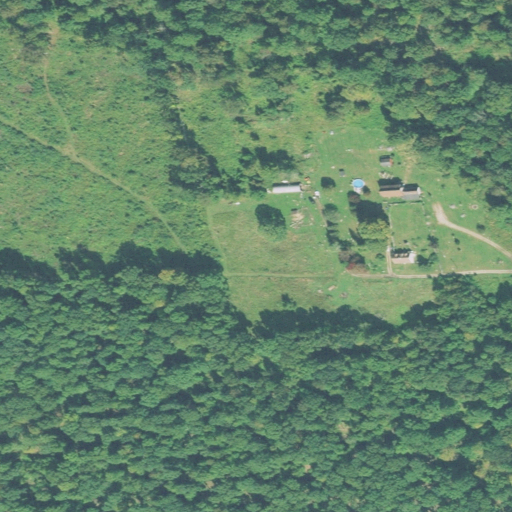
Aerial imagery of mountain in Connecticut named Cider Hill containing deciduous forest, pasture, open development, and low intensity development